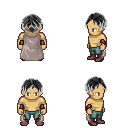
a pixel art fantasy rpg character, male body template, human, tanned skin, gray cape, teal pants, gray parted hairstyle, leather bracers, maroon shoes, four views (front, back, left, right), 2x2 character sprite sheet, small pixel art, hard edges, no anti-aliasing